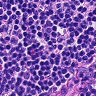
Metastatic tissue present: no